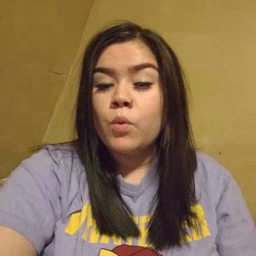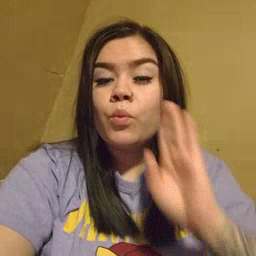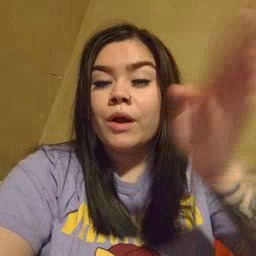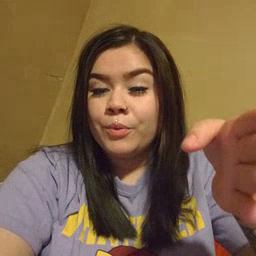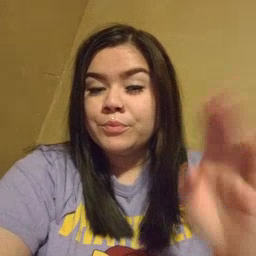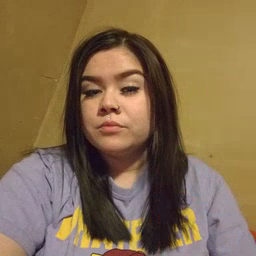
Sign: will